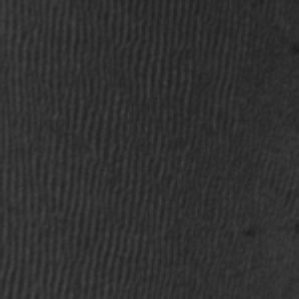
Label: frost